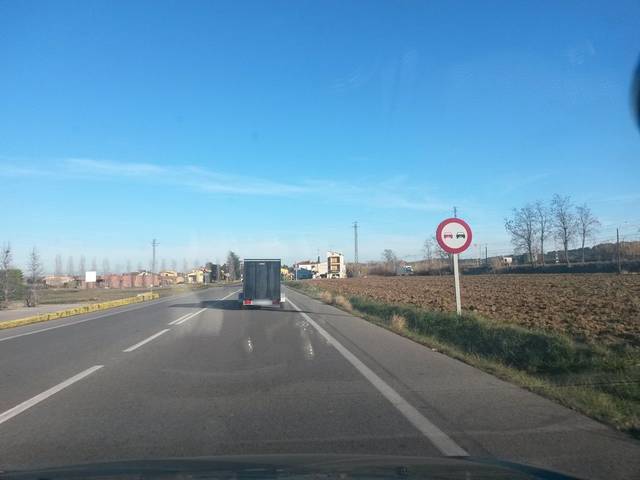
Region: Spain
Coordinates: 42.035, 2.904